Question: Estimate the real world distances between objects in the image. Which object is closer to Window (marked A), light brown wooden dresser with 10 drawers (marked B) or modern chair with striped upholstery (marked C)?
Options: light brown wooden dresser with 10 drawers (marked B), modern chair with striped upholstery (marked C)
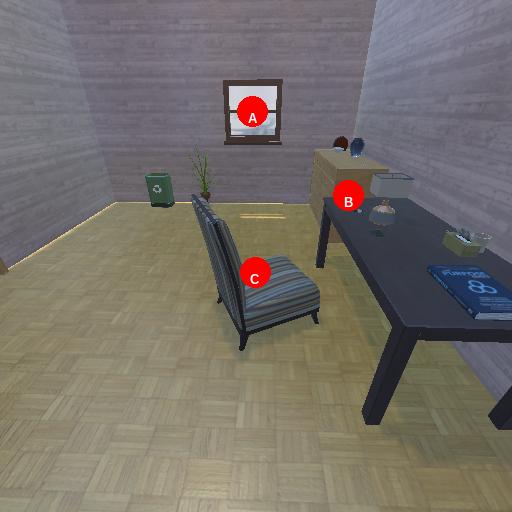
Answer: light brown wooden dresser with 10 drawers (marked B)